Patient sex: M
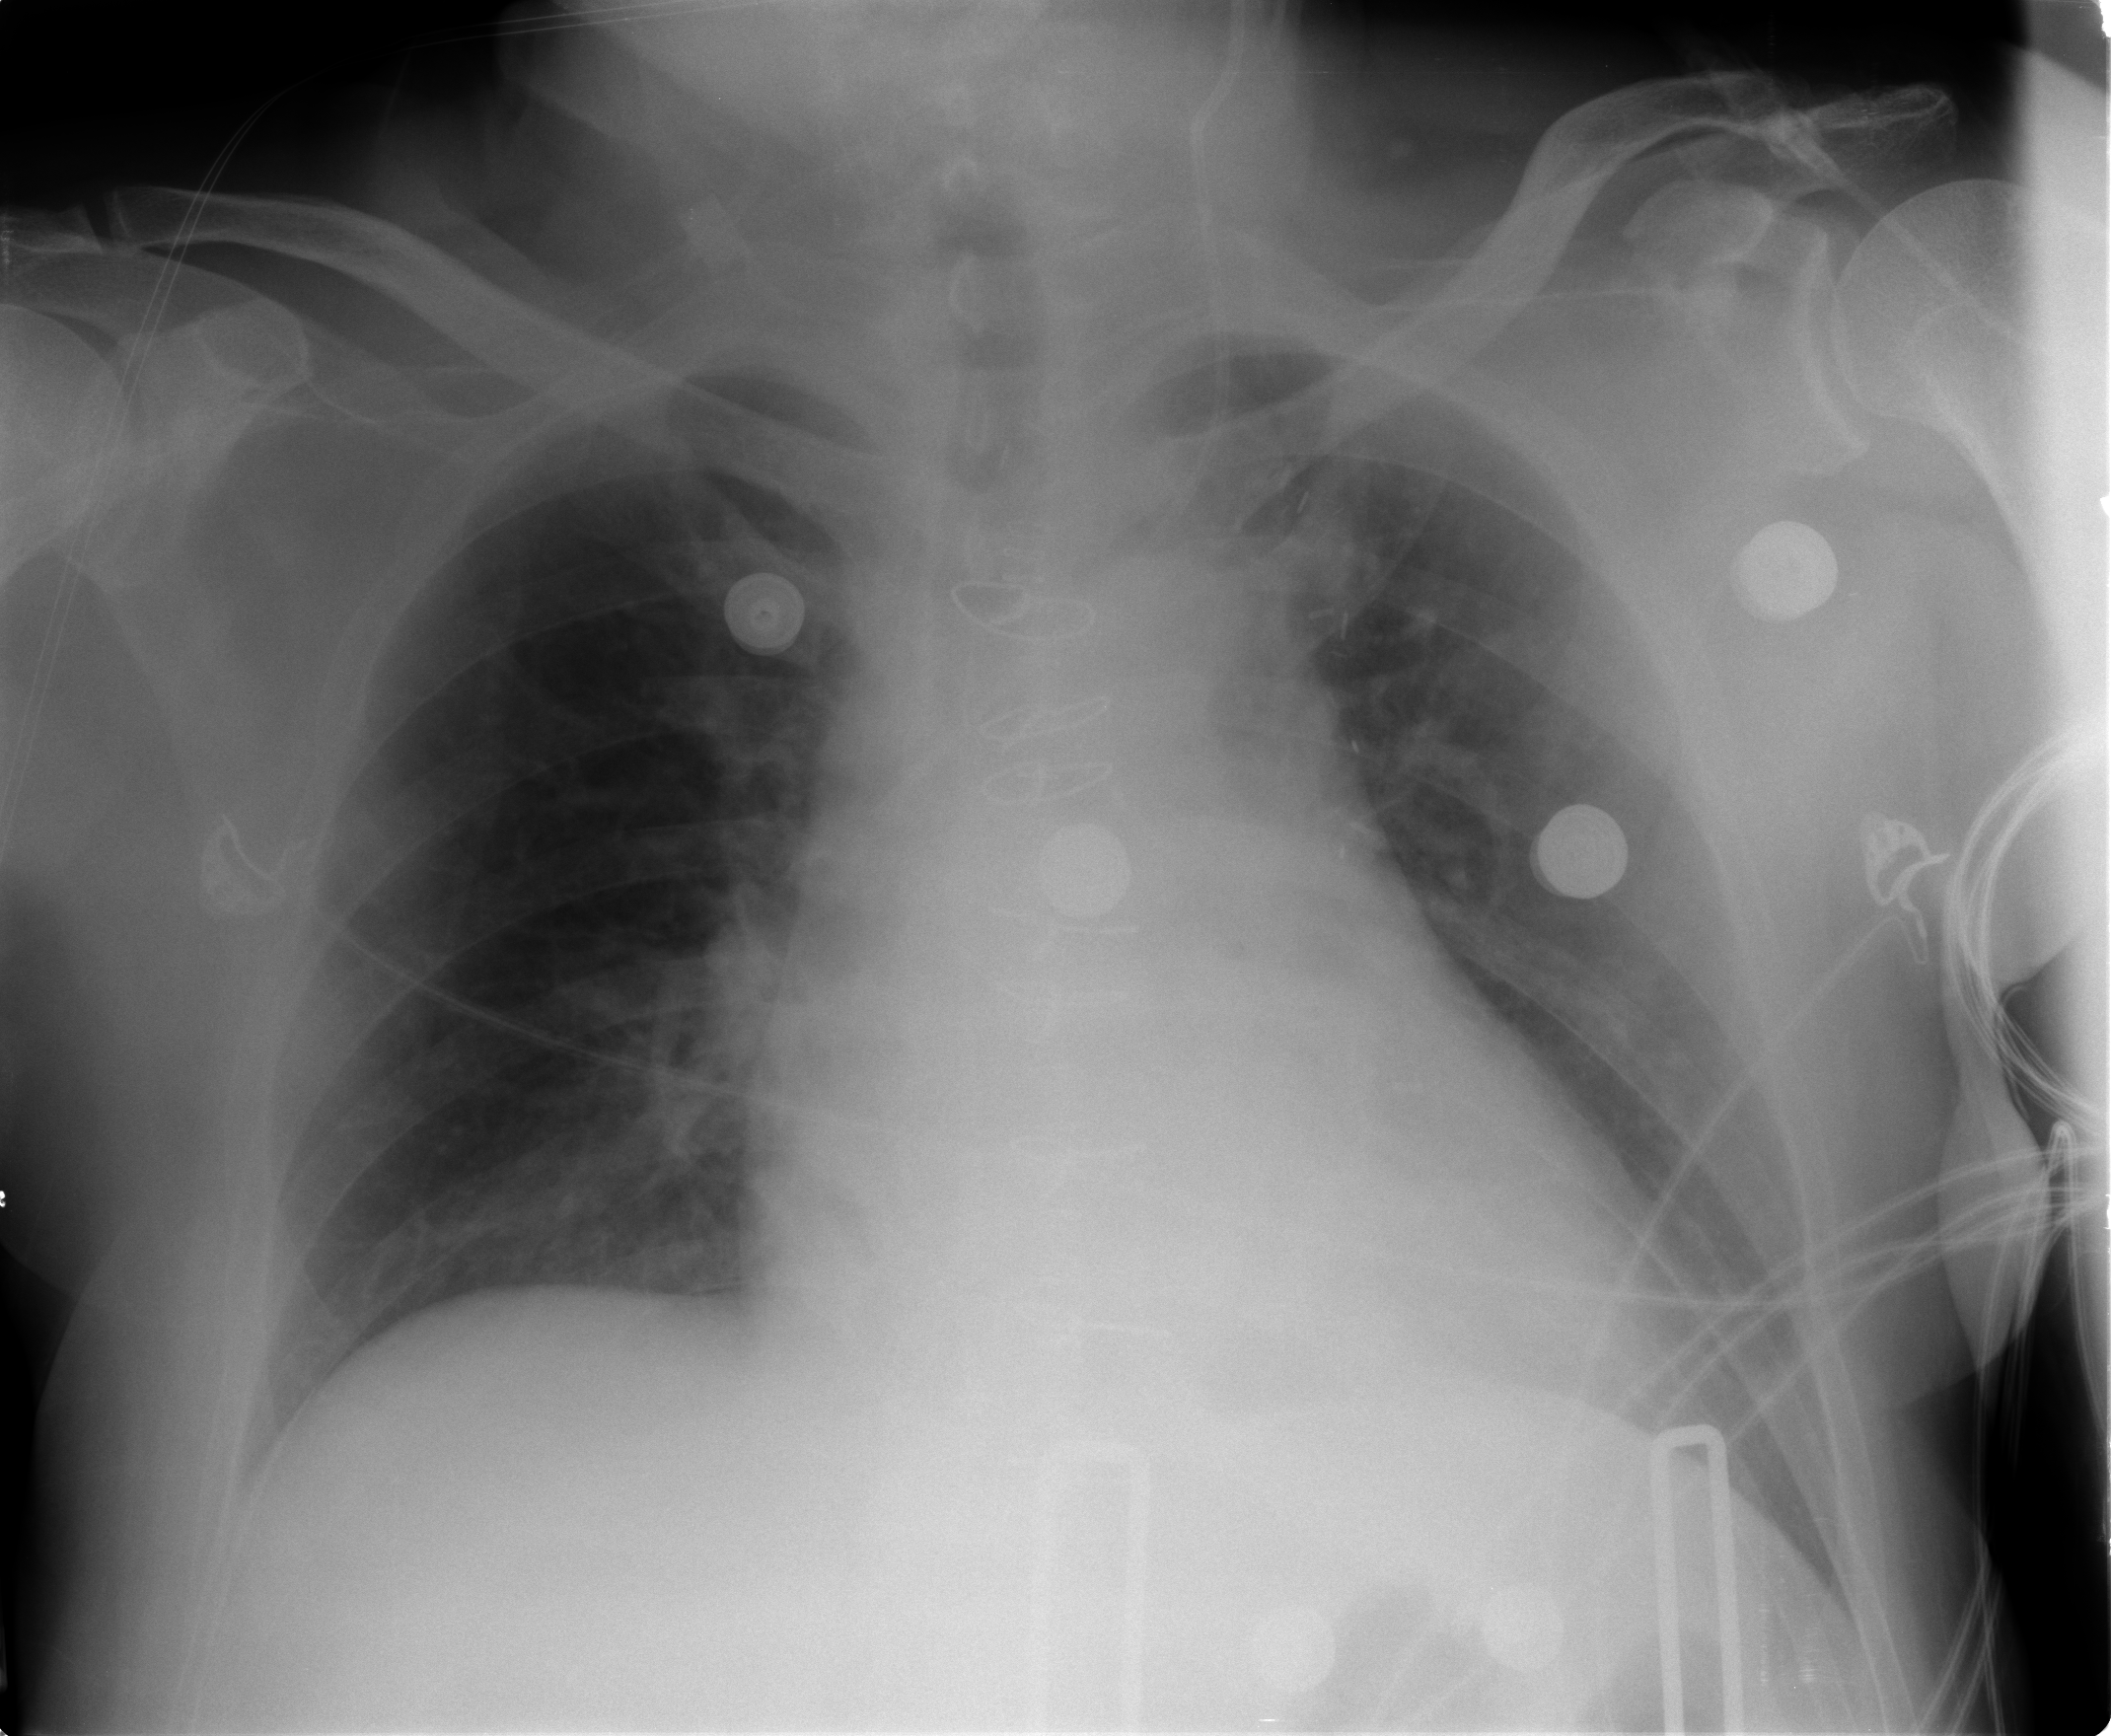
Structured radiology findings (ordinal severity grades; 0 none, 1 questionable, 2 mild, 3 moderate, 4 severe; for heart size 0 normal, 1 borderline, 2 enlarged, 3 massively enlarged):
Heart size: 2
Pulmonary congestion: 2
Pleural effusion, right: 0
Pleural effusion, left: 0
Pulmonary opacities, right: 0
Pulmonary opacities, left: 1
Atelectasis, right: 2
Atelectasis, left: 2